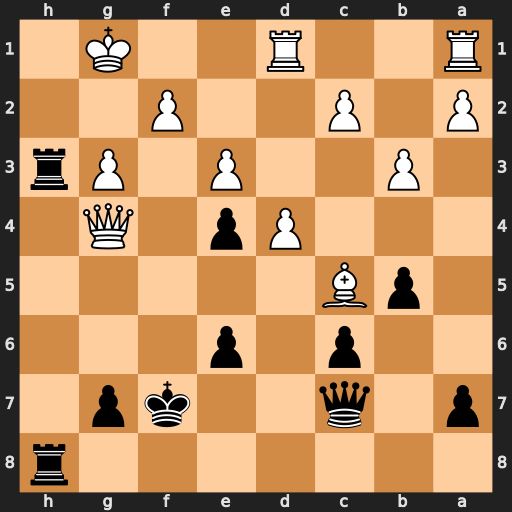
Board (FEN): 7r/p1q2kp1/2p1p3/1pB5/3Pp1Q1/1P2P1Pr/P1P2P2/R2R2K1
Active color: b
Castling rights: -
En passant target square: -
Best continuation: Rh1+ Kg2 R8h2#